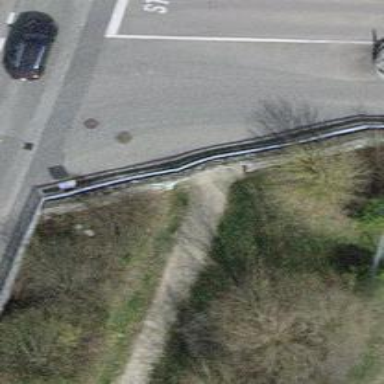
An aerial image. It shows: Footway tunnel with fine gravel surface.